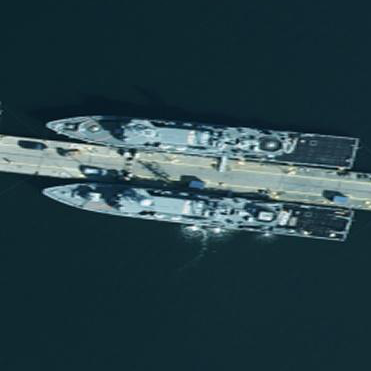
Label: combat